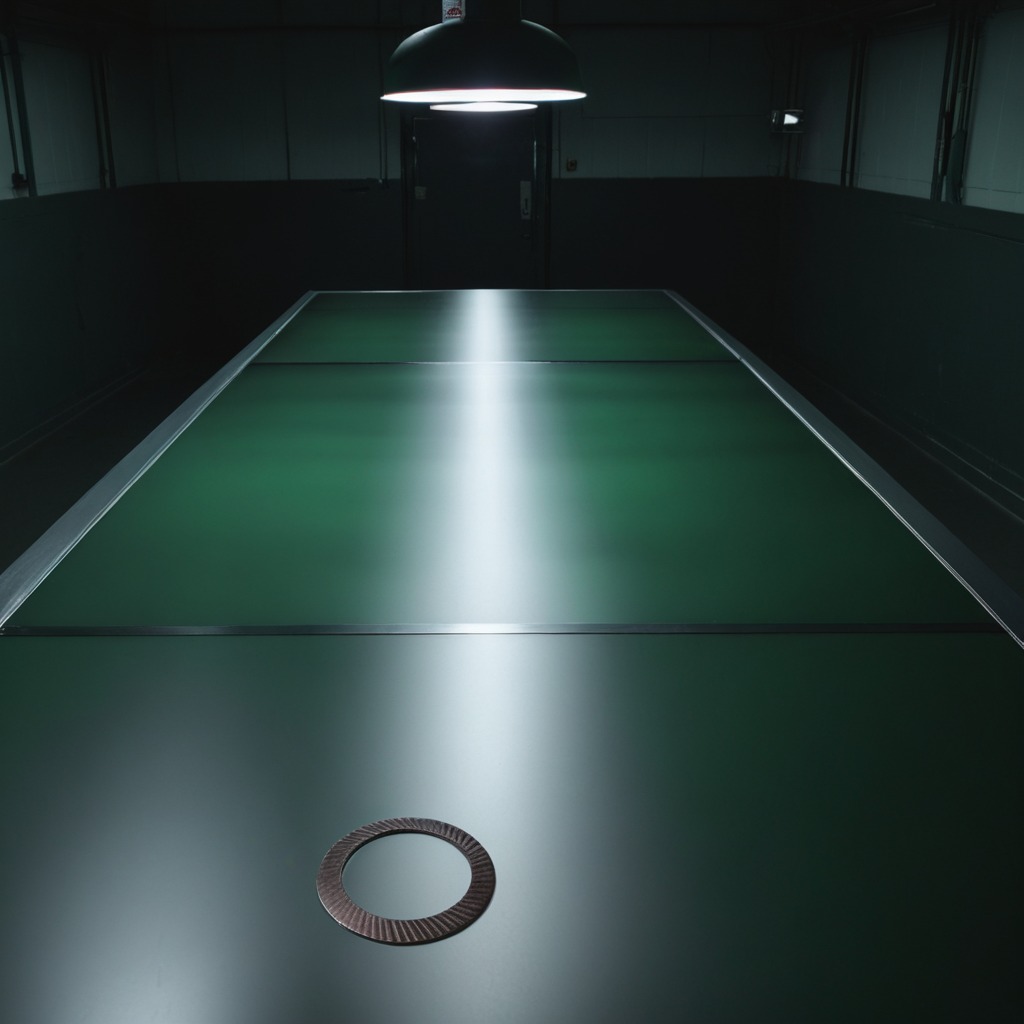
A flat metal washer is lying on the table.